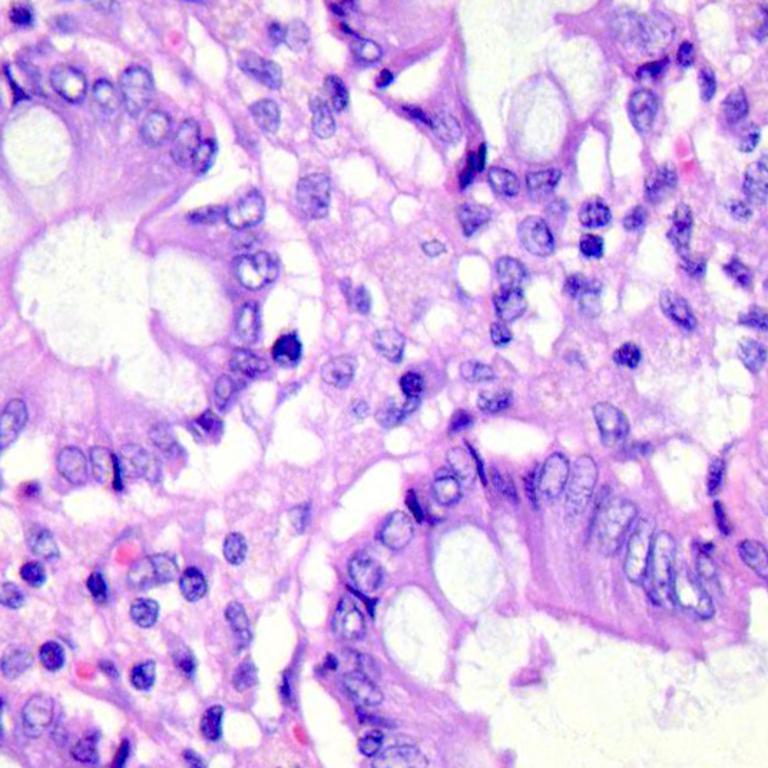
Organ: colon
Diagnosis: benign